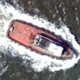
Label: Towing_vessel